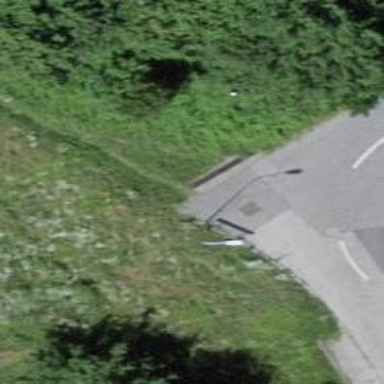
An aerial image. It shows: Lamppost for support.